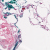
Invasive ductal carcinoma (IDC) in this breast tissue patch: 0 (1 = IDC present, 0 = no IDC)